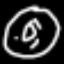
Label: donut